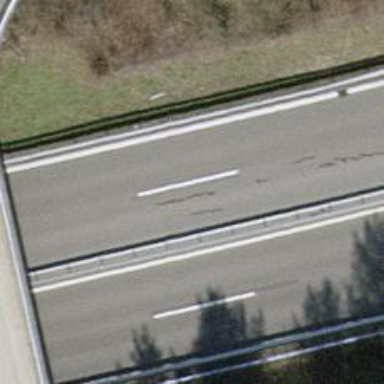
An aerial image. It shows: Asphalt trunk motorway.